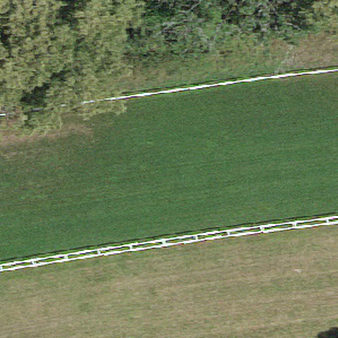
Label: other